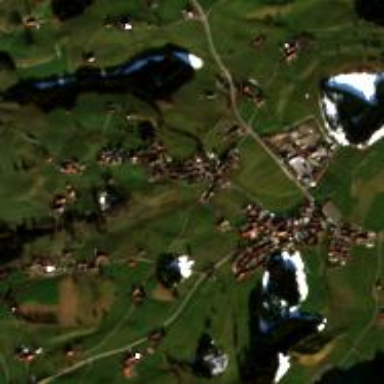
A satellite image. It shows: Village.